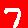
Digit: 7